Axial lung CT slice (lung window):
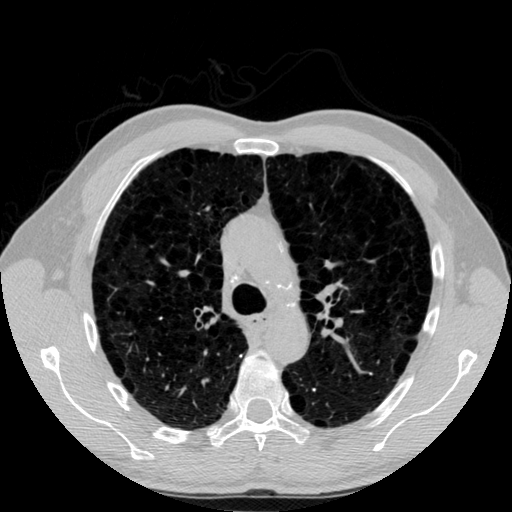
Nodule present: no